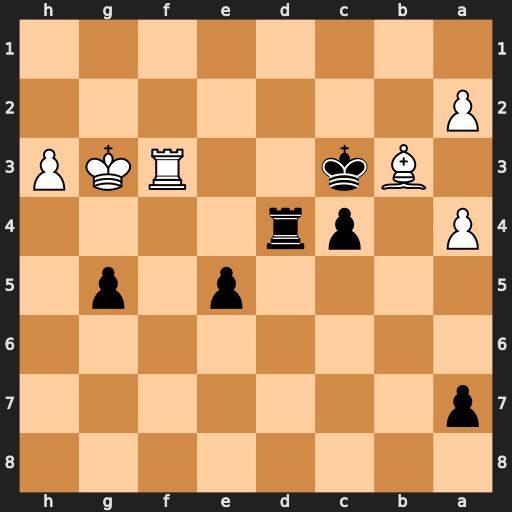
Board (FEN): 8/p7/8/4p1p1/P1pr4/1Bk2RKP/P7/8
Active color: b
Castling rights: -
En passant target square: -
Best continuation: Rd3 Rxd3+ Kxd3